Field crop: maize
Growth stage: 2
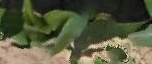
Species: maize